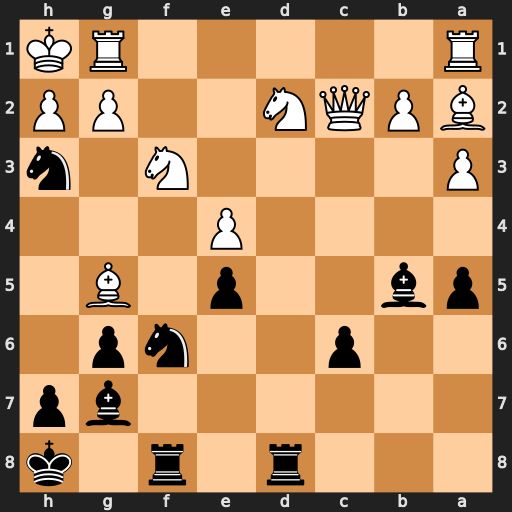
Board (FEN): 3r1r1k/6bp/2p2np1/pb2p1B1/4P3/P4N1n/BPQN2PP/R5RK
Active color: b
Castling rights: -
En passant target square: -
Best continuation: Nf2#